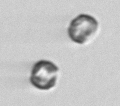
Label: Thalassiosira_sp_aff_mala